Question: I saw the present quota limit for Gmail read (attached the image below). So what does it mean ?
Does it mean 20,000 email threads OR 20,000 emails per day ?
Or it means the number of query we can make for Gmail service ?
check this url <URL>
Here the statement is bit different. It says "Gmail operation".
Now I am bit confused.

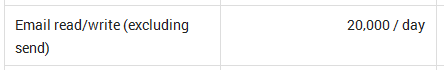
Answer: This 20k quota is referring to reads/writes using the <URL>, excluding actual email sends. These are mailbox manipulations like: getting inbox threads, marking a thread as important, labeling a thread, deleting spam threads, etc.
Most things that are listed under GmailApp are covered by this quota (except sendMail()). Sending email is covered by the 'Email recipients' quota.
Note that there is a more explicit <URL> that has more information about Apps Script quotas and exception messages.